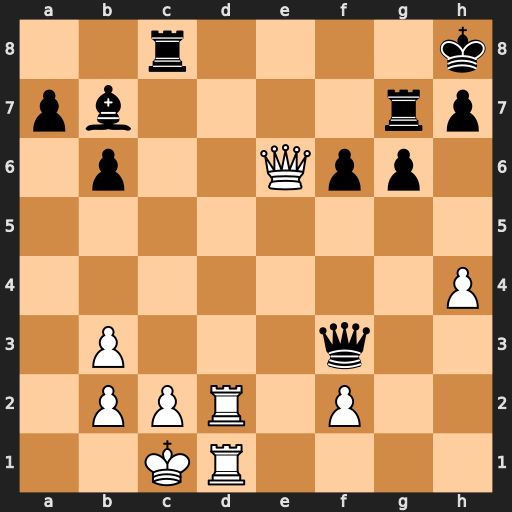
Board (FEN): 2r4k/pb4rp/1p2Qpp1/8/7P/1P3q2/1PPR1P2/2KR4
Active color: w
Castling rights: -
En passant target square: -
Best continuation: Rd8+ Rxd8 Rxd8+ Rg8 Qxg8#